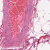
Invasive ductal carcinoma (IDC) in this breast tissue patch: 0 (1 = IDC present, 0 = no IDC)